Question: We noticed a dramatic dip in site users since implementing Google Tag Manager, but want to ensure we have set this up properly.
We have 1 Universal Analytics code that we use throughout our site (foo.com, subdomain.foo.com), but also use this for a widget that sits on our customers' websites (bar1.com, subdomain.bar1.com, bar2.com etc.). Potentially, multiple Analytics trackers could be loaded on their page, and we do not want to interfere with their Analytics. We have custom events, and with the older analytics, we created our tracker object in this way:
Old ga.js:
'''
var _gaq = _gaq || [];
_gaq.push(['foo._setAccount', 'UA-<PHONE>-1']);
_gaq.push(['foo._setDomainName', 'foo.com']);
_gaq.push(['foo._trackPageview']);
'''
Universal Analytics:
'''
ga('create', 'UA-<PHONE>-1', 'foo.com', {'name': 'foo'});
ga('foo.send', 'pageview');
'''
Then, we implemented Google Tag Manager in all pages, removed the Universal Analytics in code, transferred page views to GTM and set up auto event tracking in combination with the dataLayer syntax.
The firing rule for this tag is all pages: {{url}} matches RegEx .*

Does this set up look correct, to avoid Analytics tracker collisions in the event a customer loads their own Analytics tracker?
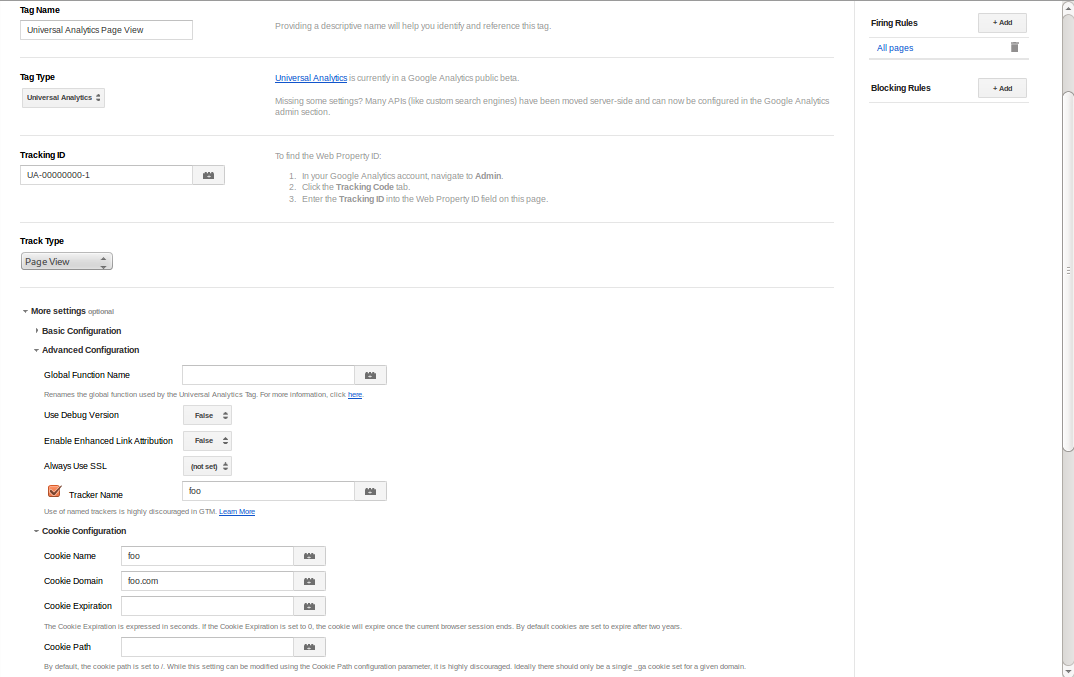
Answer: In our case, the analytics numbers we were used to seeing were actually getting double-counted in the first place due to Google Tag Manager and Universal Analytics both injecting a site view/page view event.